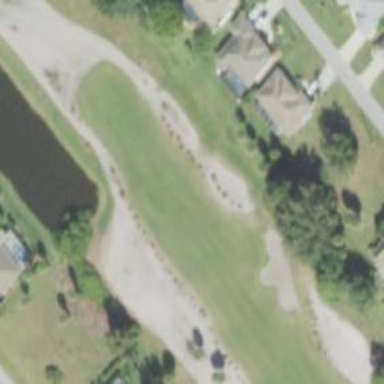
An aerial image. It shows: Golf hole.